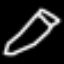
Label: pencil